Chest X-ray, PA view. Patient: 45 years old, sex F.
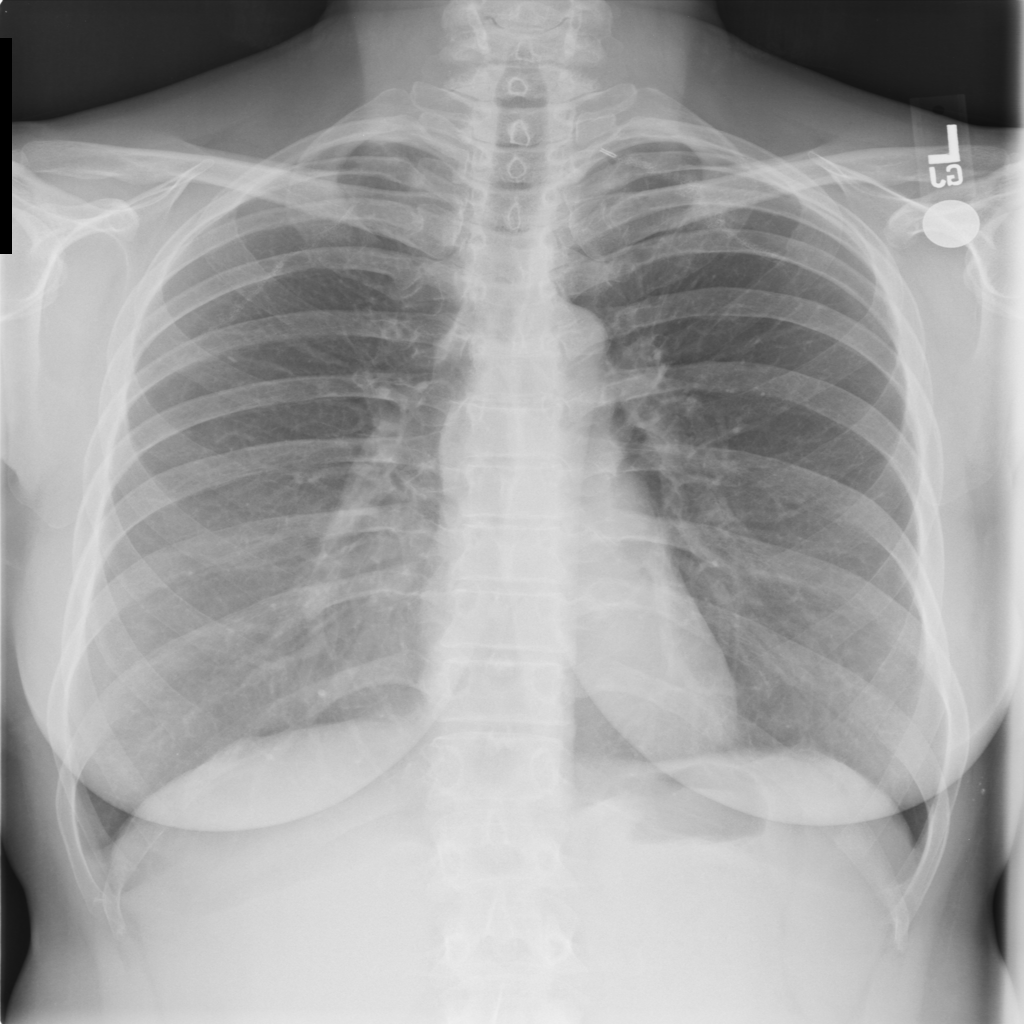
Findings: No Finding